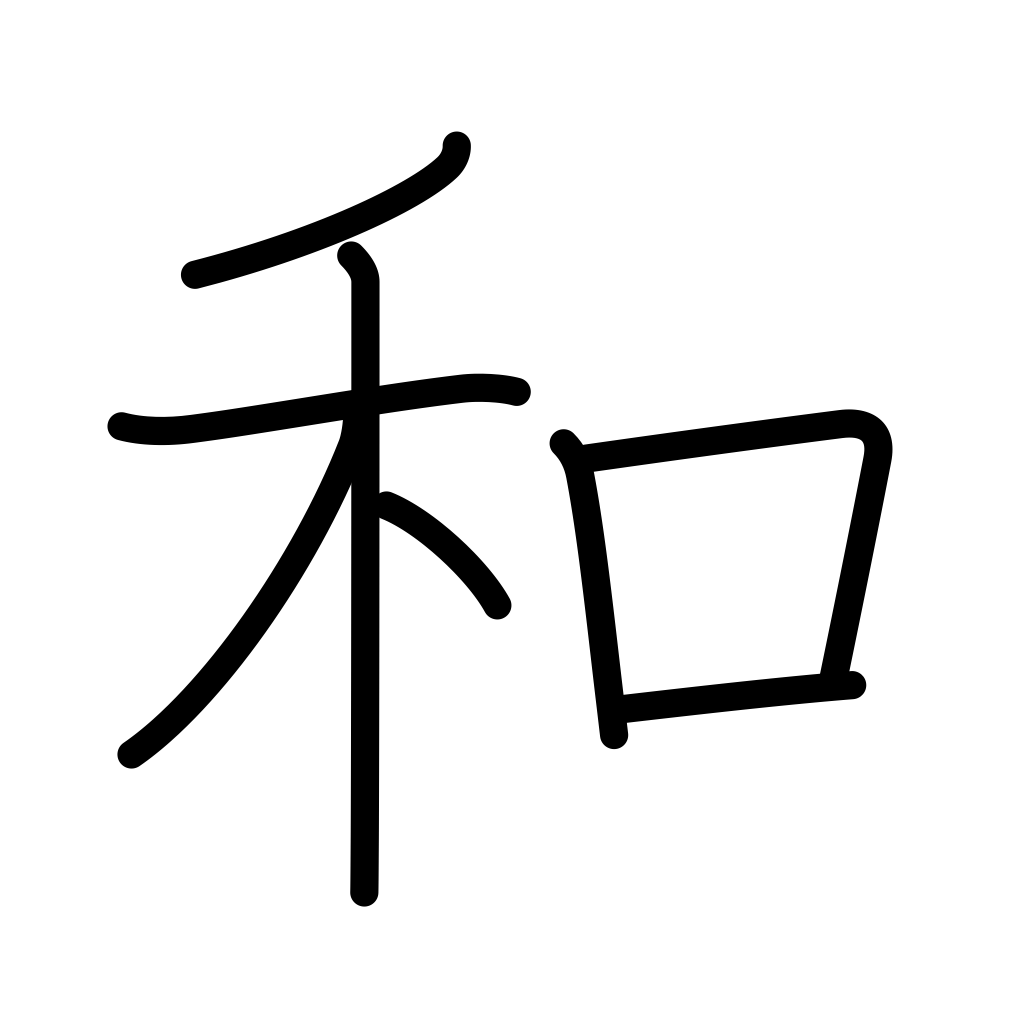
Meaning: harmony, Japanese style, peace, soften, Japan